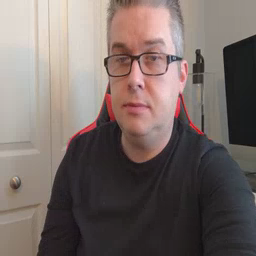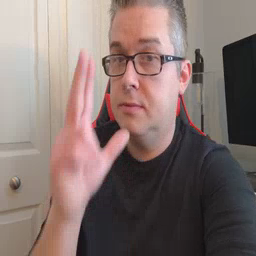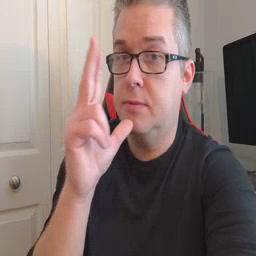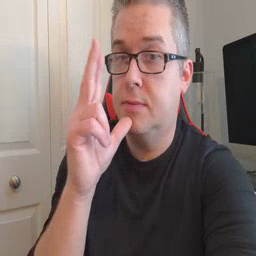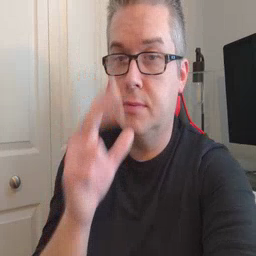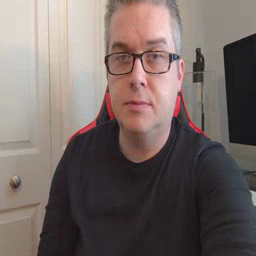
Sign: hen